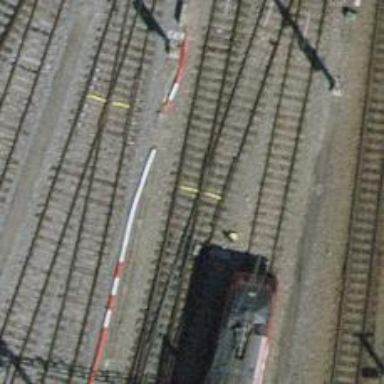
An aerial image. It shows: Yard with single rail track. The railway track is electrified with contact line for service purposes.